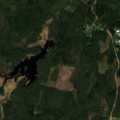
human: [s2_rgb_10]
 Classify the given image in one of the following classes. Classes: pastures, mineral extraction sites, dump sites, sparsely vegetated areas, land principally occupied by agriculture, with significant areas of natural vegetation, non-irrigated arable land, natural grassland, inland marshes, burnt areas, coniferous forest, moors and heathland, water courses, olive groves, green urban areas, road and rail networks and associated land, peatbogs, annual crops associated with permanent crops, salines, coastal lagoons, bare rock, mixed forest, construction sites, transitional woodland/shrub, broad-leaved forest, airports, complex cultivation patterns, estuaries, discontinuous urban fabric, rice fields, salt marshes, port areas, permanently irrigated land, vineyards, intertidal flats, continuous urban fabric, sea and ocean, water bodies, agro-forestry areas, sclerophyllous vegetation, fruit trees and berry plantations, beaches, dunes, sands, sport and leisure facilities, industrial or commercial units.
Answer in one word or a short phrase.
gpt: land principally occupied by agriculture, with significant areas of natural vegetation, coniferous forest, mixed forest